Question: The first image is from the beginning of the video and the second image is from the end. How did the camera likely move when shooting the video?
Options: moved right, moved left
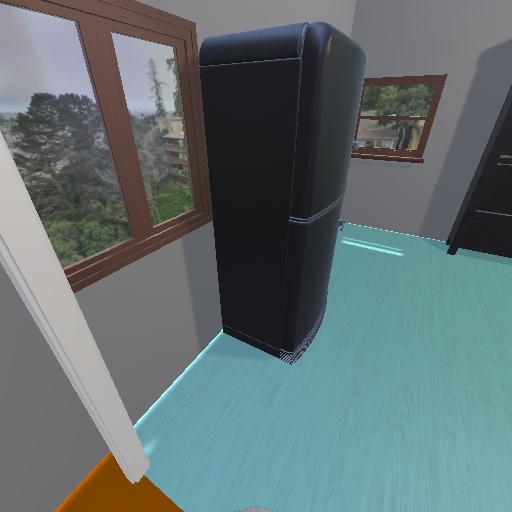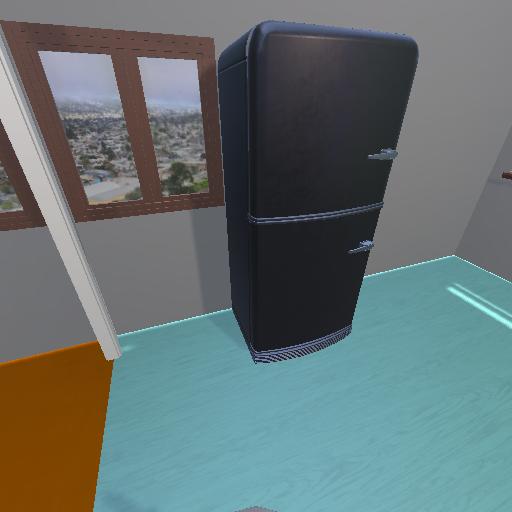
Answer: moved right